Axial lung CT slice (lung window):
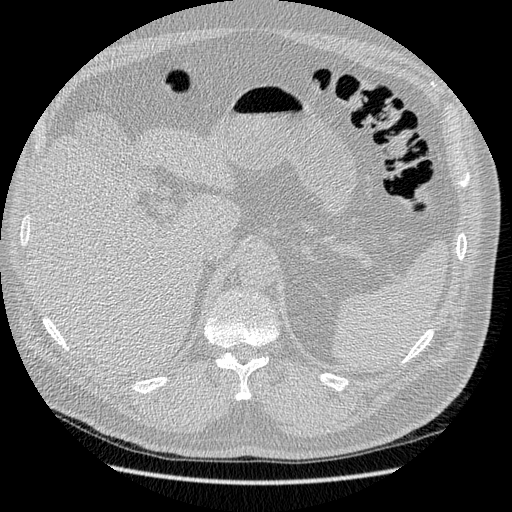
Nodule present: no